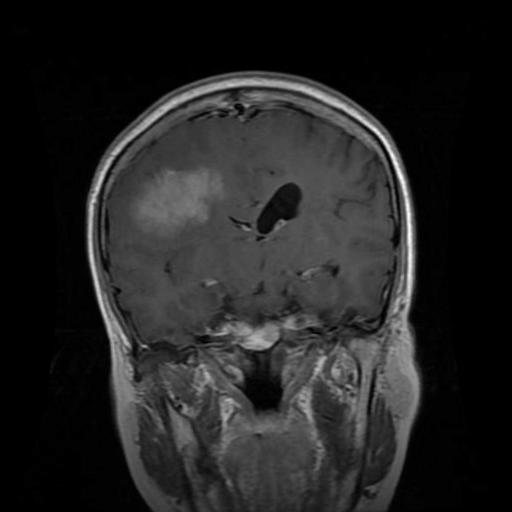
Label: meningioma